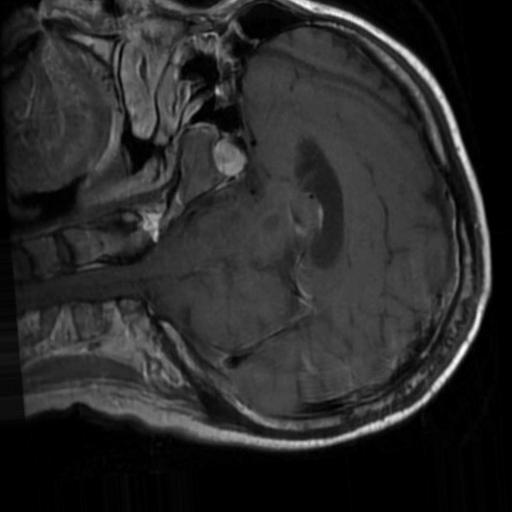
Label: brain_tumor